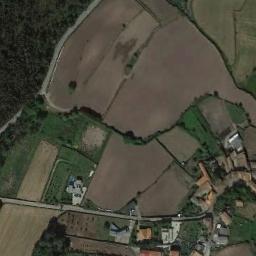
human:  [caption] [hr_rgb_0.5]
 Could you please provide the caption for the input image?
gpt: The bare and green terrace is next to some houses and trees .

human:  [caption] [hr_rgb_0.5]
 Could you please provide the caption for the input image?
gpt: There are paths and houses in a patch of brown and green terraces .

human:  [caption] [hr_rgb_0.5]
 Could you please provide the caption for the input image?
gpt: There are several white houses on the terraces .

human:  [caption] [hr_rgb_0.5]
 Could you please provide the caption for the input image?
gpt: There are many buildings of different shapes and sizes on the terrace .

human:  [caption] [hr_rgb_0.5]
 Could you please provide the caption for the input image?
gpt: There are some buildings beside the terraces .